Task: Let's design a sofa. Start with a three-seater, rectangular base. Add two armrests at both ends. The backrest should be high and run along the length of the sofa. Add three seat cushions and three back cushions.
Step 133:
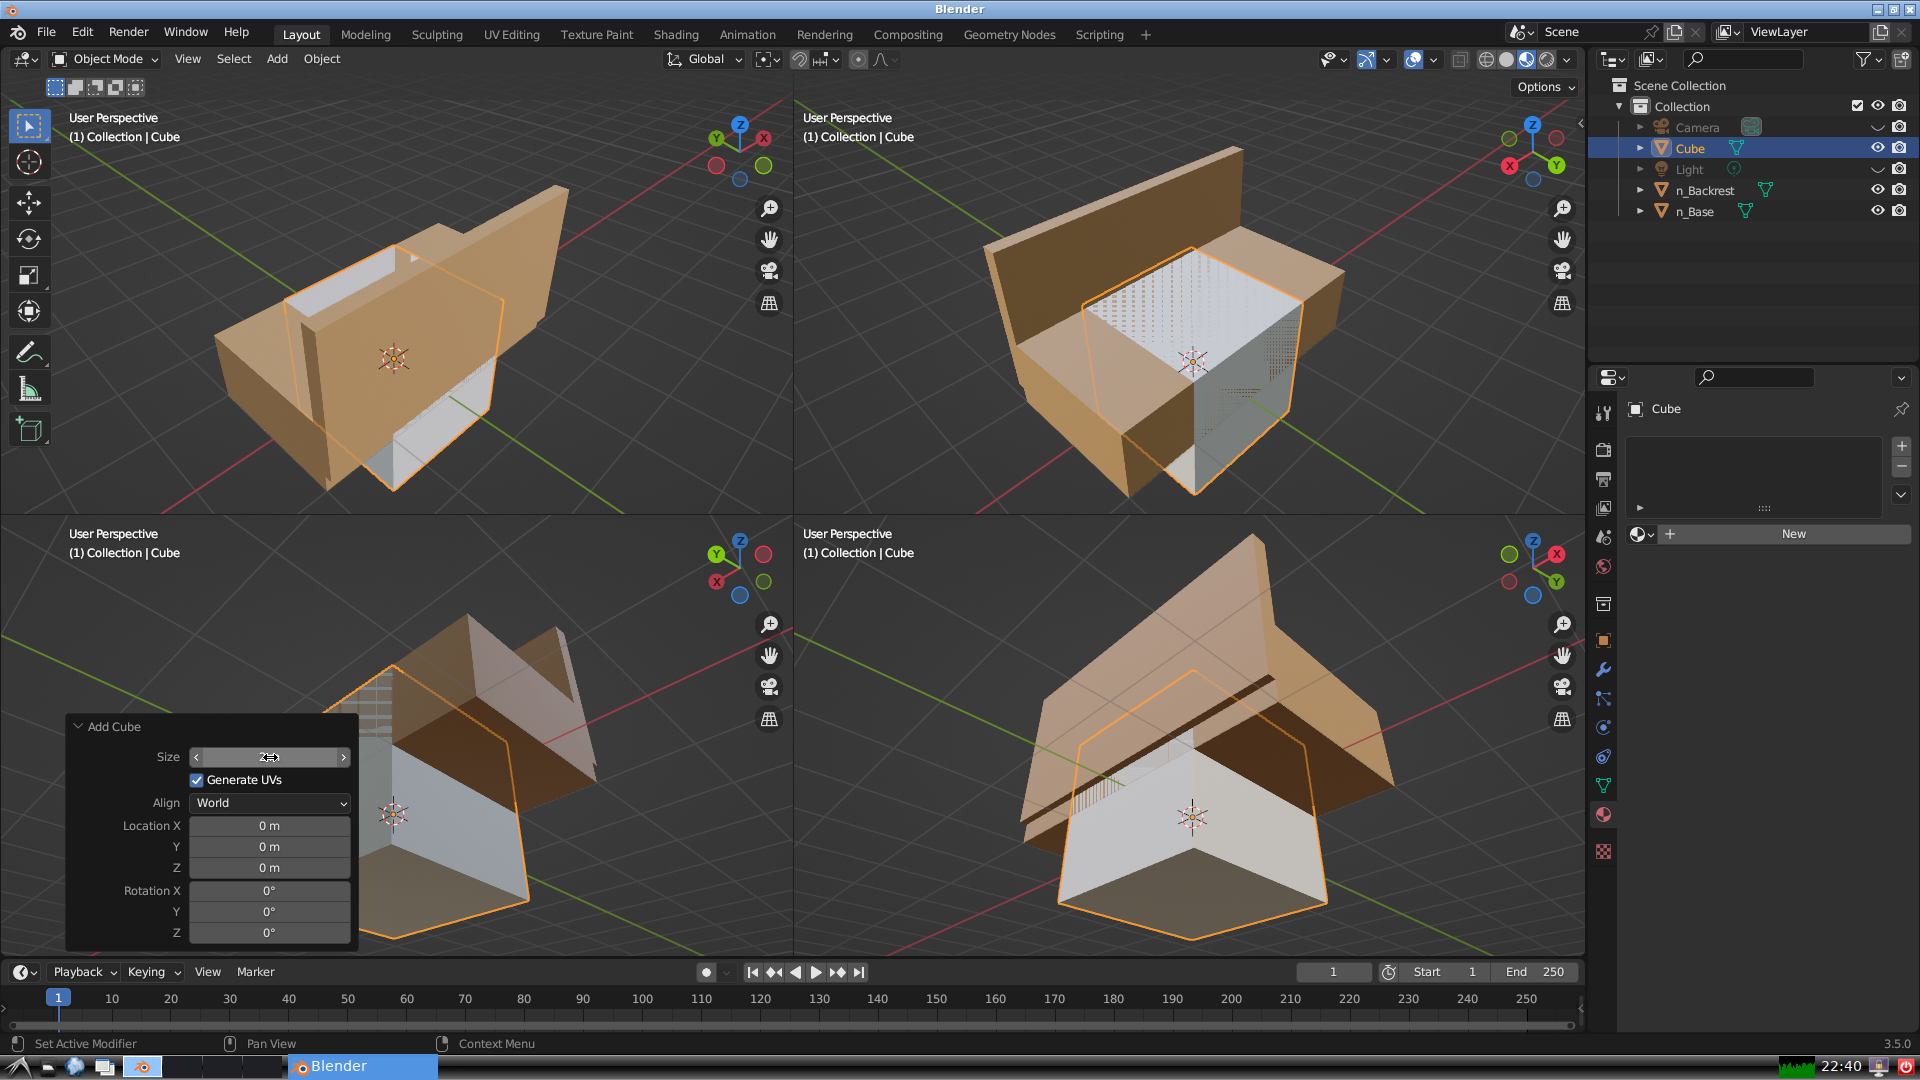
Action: {"mouse_move": [960, 540]}